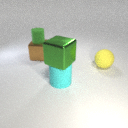
large green metal cube in front of small green rubber cylinder